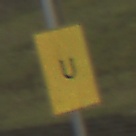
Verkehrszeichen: AnkuendigungOderFortsetzungUmleitungOhnePfeilsymbol
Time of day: SunriseSunset
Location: Outdoor (Nature)
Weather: PartlyCloudy
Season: NotSpecified
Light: Natural